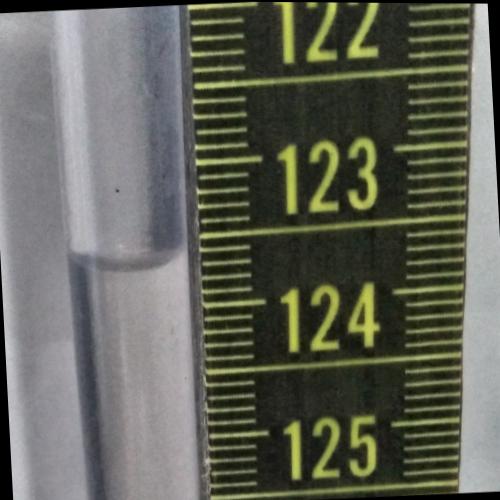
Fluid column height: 123.7 cm